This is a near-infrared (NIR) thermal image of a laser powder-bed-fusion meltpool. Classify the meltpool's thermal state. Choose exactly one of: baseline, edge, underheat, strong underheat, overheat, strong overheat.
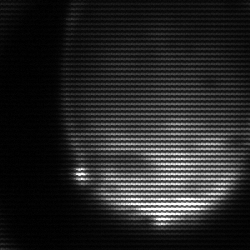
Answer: edge